Aerial crown-view tile of a tropical tree (Barro Colorado Island, Panama), acquired 20241014:
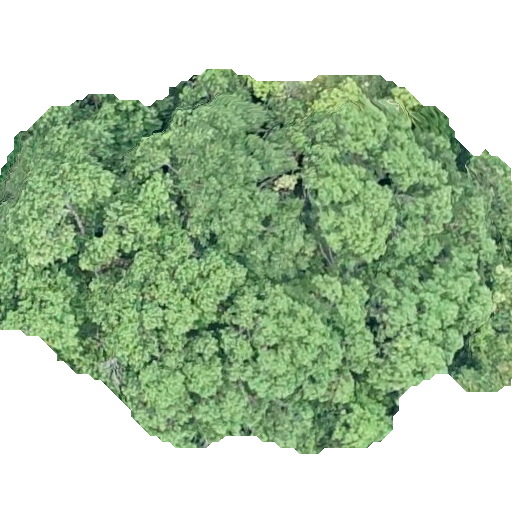
Species: Calophyllum longifolium
GBIF accepted scientific name: Calophyllum longifolium
Crown area: 257.494 m²